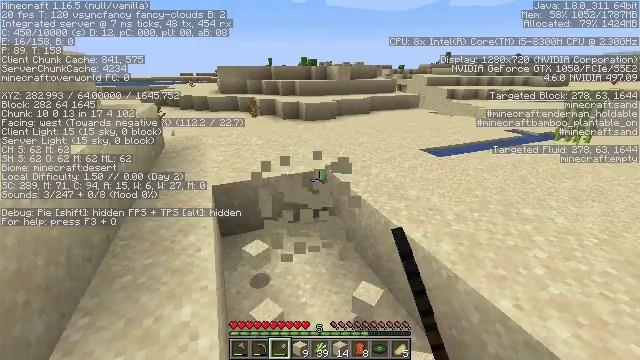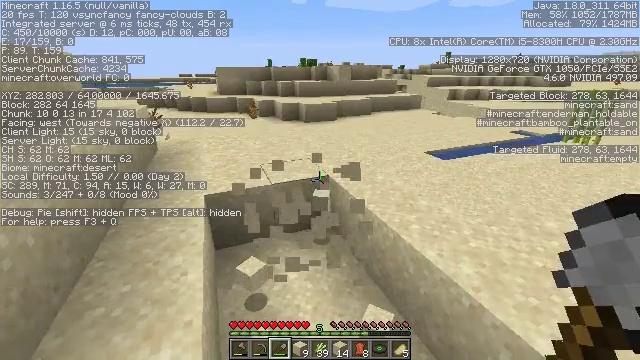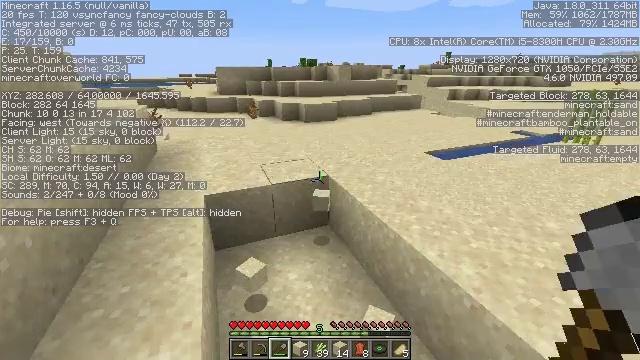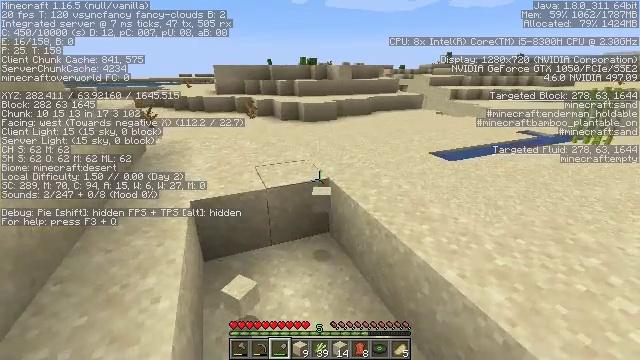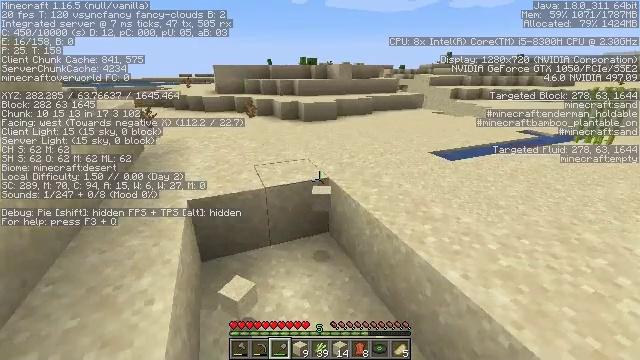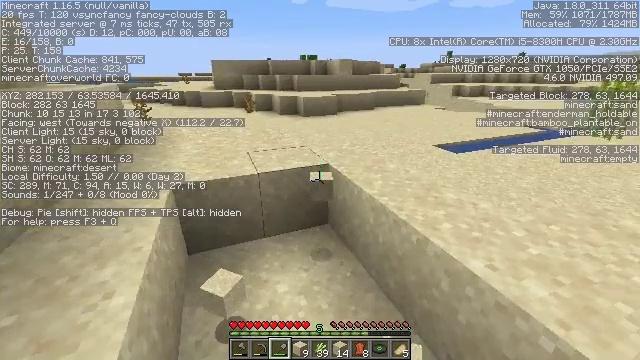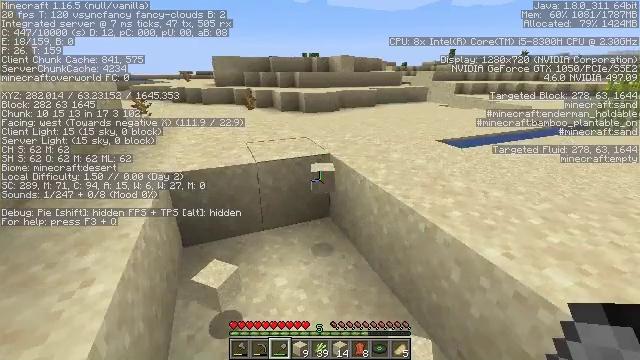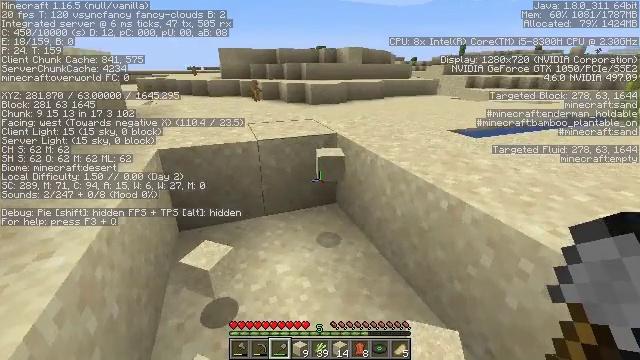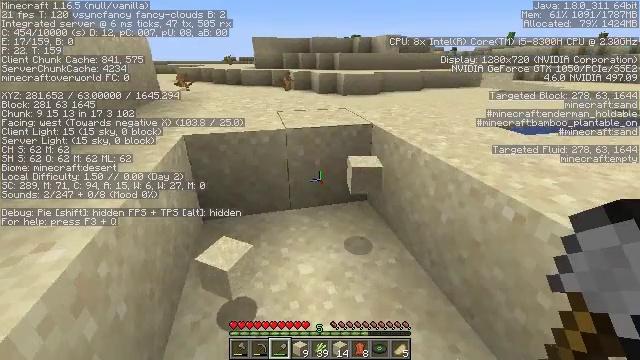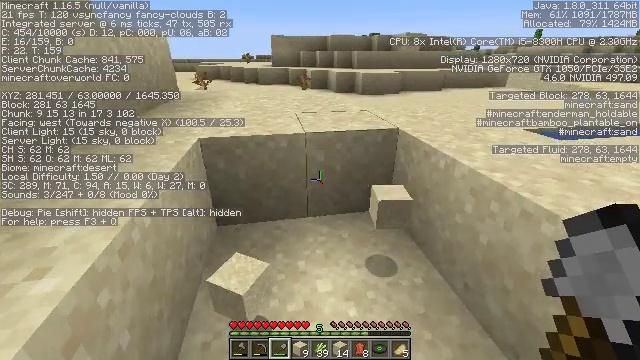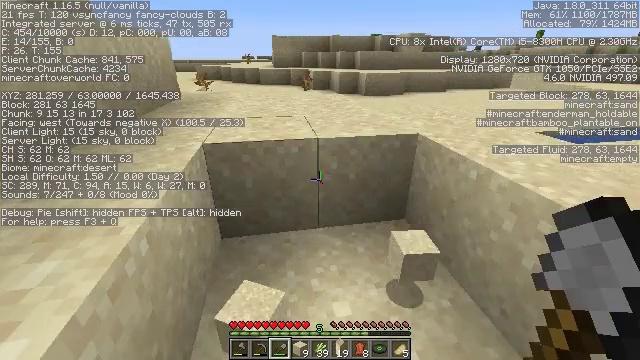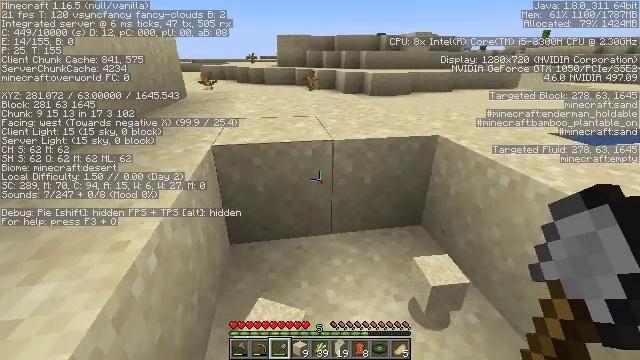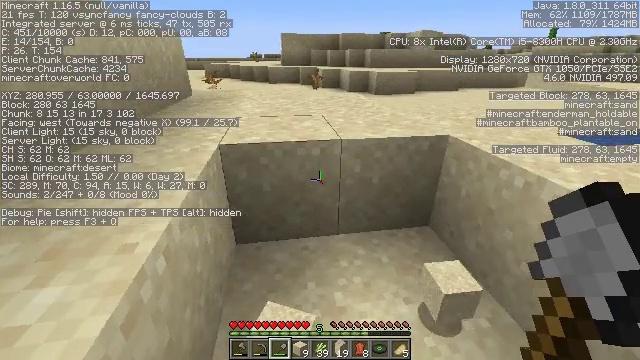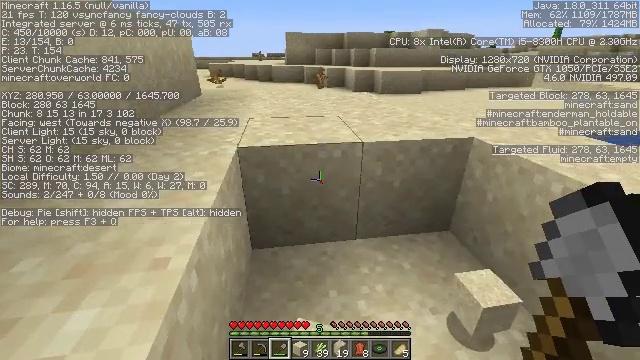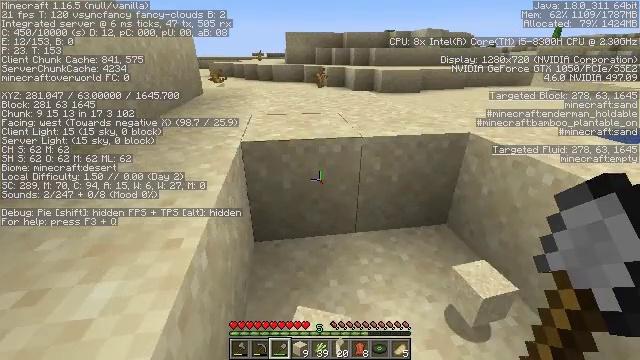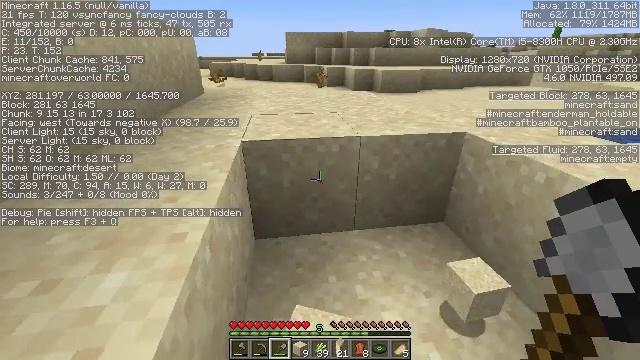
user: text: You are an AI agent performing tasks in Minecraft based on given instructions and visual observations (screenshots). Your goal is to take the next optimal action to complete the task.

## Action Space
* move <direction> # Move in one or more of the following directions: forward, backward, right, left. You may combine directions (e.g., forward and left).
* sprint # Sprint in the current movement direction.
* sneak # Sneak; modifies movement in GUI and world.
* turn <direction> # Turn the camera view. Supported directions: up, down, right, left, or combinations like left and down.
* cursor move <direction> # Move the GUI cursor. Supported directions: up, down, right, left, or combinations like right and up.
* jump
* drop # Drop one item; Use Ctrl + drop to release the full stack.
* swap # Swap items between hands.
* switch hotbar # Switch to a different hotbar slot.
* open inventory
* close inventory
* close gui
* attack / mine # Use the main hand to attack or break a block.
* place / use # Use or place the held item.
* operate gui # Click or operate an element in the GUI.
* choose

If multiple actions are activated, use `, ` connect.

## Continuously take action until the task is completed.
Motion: motion action
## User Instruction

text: Remove a cut sandstone from the inventory.
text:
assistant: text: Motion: move forward
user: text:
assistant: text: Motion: move forward
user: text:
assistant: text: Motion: move forward
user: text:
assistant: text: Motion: move forward
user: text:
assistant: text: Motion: move forward
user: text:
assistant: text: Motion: move forward
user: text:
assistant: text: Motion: move forward, turn left
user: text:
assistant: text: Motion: move forward and move left, turn left and down
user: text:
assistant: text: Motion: move forward and move left, turn left
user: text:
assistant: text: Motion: move forward and move left
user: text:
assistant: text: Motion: move forward and move left
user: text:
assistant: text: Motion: move left
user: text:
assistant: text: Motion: move back and move left
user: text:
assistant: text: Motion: move back
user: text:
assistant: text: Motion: move back
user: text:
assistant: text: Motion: move back
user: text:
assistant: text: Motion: move back
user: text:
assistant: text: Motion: move back, jump
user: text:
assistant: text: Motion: move back, jump
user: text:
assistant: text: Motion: move back, jump
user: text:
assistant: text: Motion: move back and move left, jump
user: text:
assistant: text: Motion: move back and move left, jump
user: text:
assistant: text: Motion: move back and move left
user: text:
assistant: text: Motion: move back and move left, turn right and down
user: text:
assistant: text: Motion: move back and move left, turn right and down
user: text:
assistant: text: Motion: move back and move left, turn right and down
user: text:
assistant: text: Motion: move left, turn right and down
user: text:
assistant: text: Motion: turn right and down
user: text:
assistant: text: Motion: turn right and down
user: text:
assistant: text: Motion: turn right